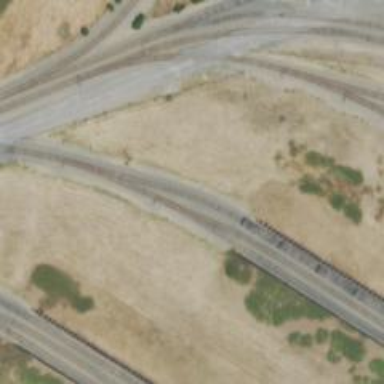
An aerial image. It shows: Railway spur service.